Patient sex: M
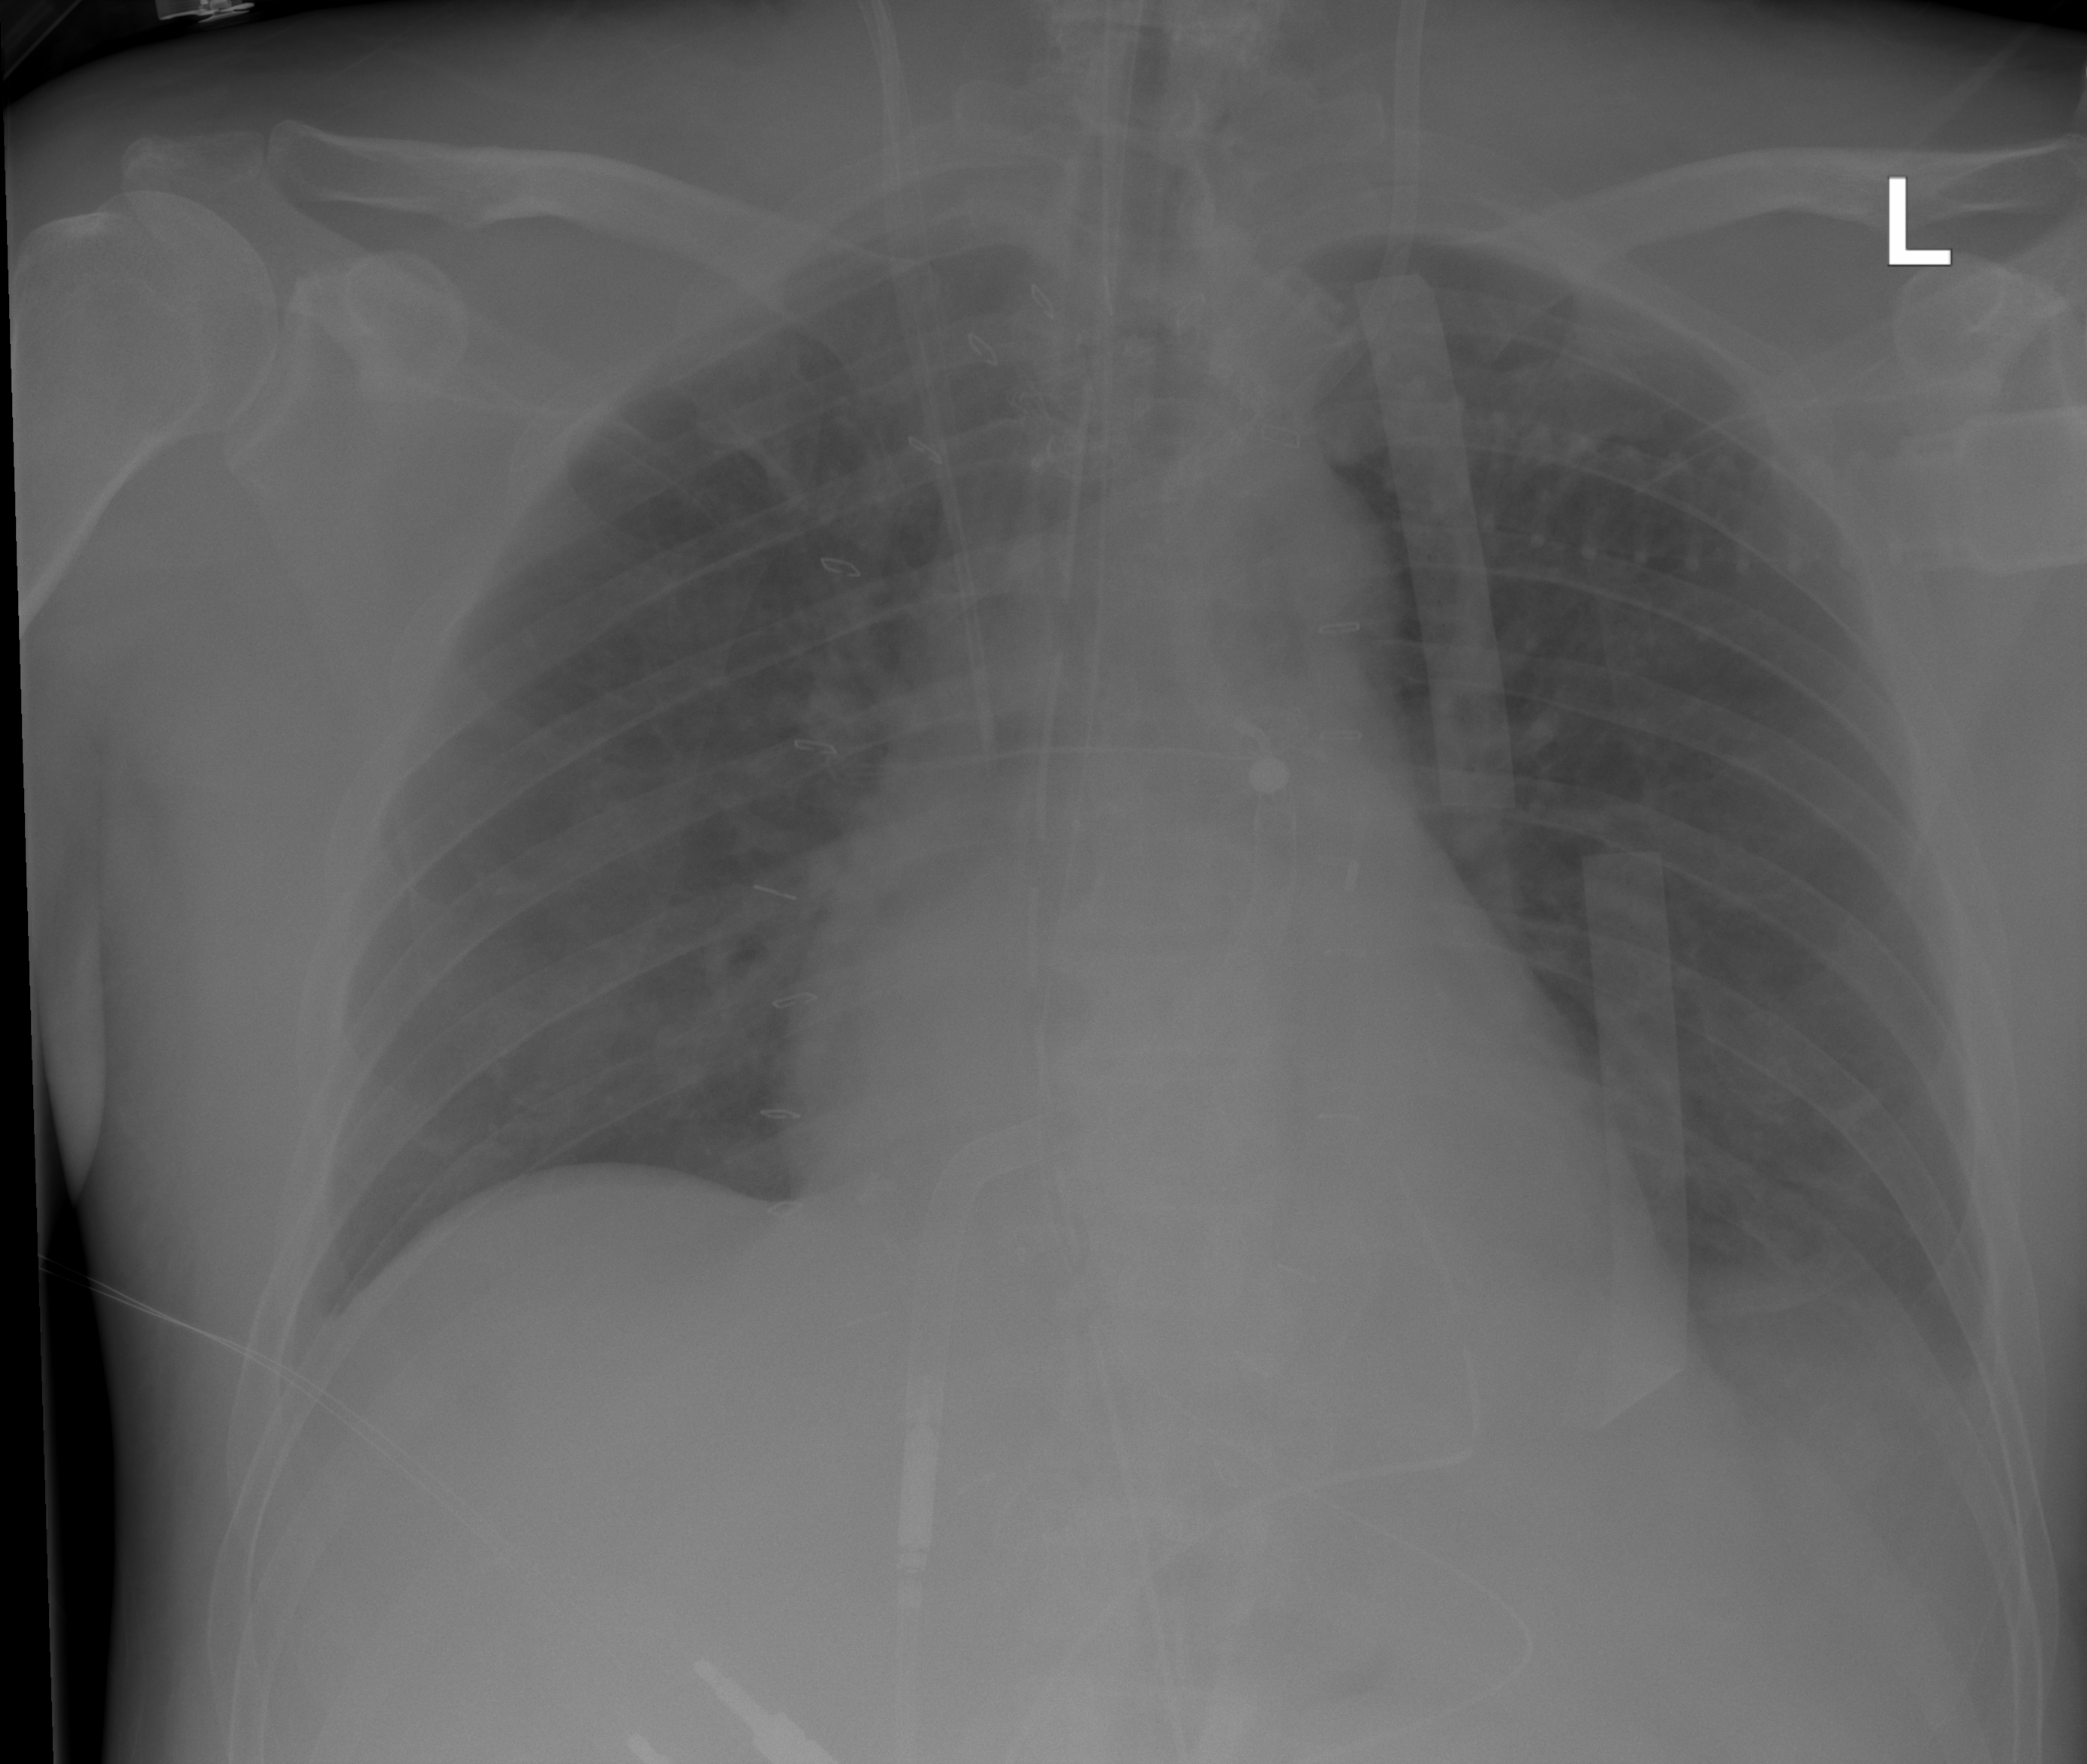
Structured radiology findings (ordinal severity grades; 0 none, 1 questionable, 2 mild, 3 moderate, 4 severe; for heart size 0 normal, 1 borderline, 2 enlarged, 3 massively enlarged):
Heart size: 1
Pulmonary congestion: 0
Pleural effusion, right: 0
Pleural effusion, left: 2
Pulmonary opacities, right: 0
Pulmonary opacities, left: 0
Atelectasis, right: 0
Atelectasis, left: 2